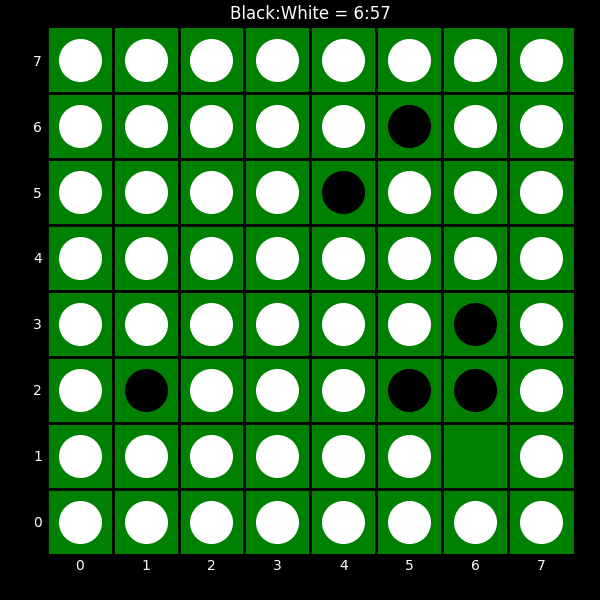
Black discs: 6
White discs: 57